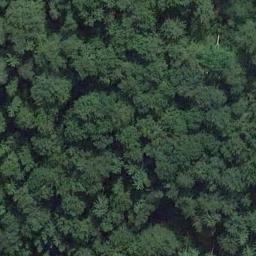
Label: forest